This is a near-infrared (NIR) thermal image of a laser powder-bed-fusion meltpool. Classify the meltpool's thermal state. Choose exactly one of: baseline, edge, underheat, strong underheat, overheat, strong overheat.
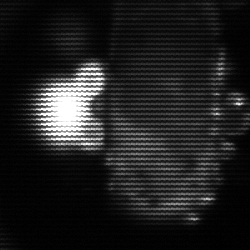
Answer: strong underheat